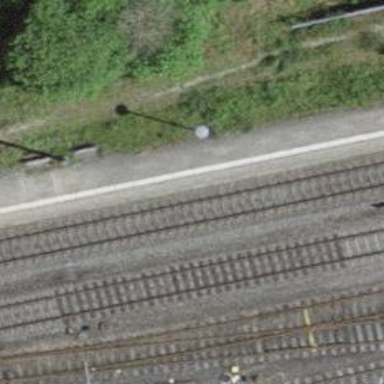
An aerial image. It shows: Public transport stop position.